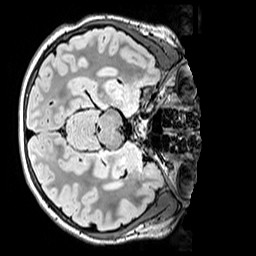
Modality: FLAIR
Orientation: axial
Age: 13
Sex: female
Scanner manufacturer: siemens
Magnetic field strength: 3 T
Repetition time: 5 s
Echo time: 0.388 s